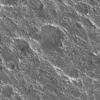
Atmospheric dust classification: not_dusty